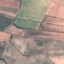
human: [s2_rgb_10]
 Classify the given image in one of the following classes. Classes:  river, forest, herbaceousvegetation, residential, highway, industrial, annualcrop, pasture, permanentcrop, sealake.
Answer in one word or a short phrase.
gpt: PermanentCrop